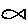
Label: fish